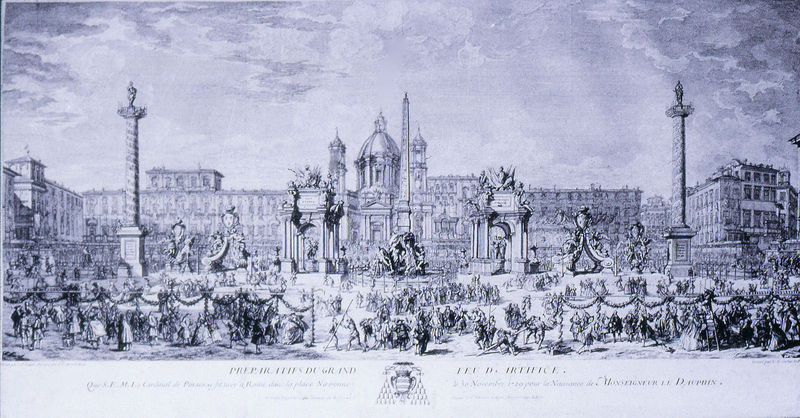
Titel: Ansicht der Piazza Navona
Künstler: Charles Nicolas Cochin d. J.
Institution: Paris, Bibliothèque Nationale
Schlagwörter: himmel, wolken, menschen, stadt, schmuck, säule, säulen, gebäude, haus, schloss, fest, architektur, kirche, schrift, venedig, platz, kuppel, inschrift, panorama, innenhof, palast, dom, druck, stich, rom, girlanden, obelisk, marktplatz, museum, kupferstich, triumpfbogen, trajanssäule, piazza navona, triumphsäule, triumpfsäule, schloss säule menschen